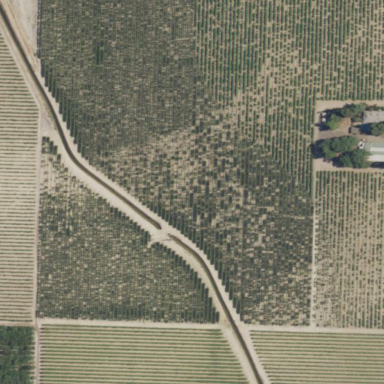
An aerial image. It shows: Beautiful vineyard in the countryside.